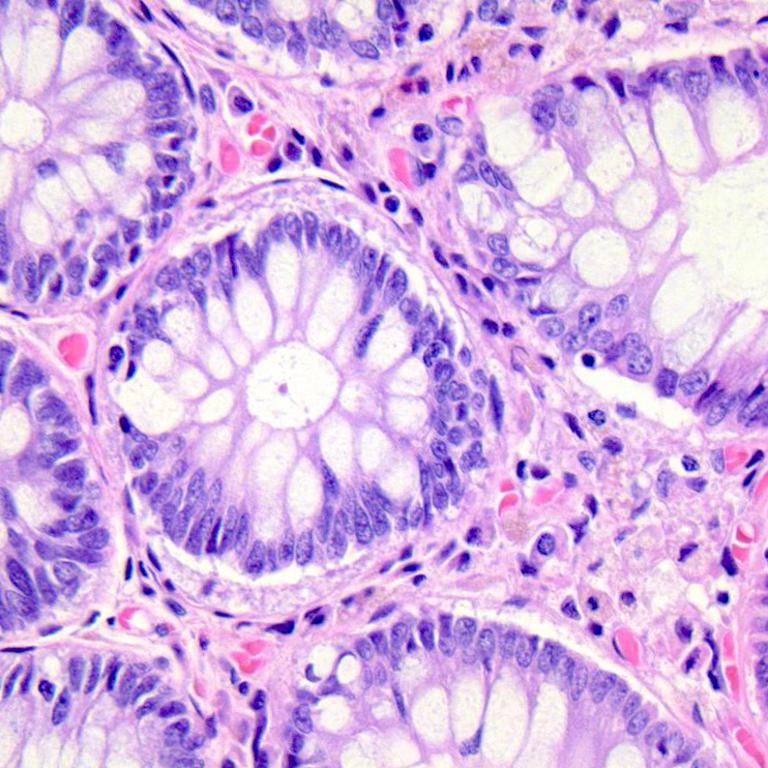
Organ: colon
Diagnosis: benign